Question: I am doing SQL Server query calculations and the division always gives me zero.
'''
SUM(sl.LINES_ORDERED)
, SUM(sl.LINES_CONFIRMED)
, SUM(sl.LINES_CONFIRMED) / SUM(sl.LINES_ORDERED) AS 'Percent'
'''
The sample dataset returned is:

In this example, the third row should have a division value of 1.02, but it's shown as zero. Why is that?
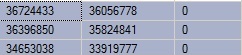
Answer: try
'''
SUM(sl.LINES_CONFIRMED) * 1.0 / SUM(sl.LINES_ORDERED)
'''
An integer devision can only return full numbers and not floating point numbers. You can force a floating point division like in the example above.